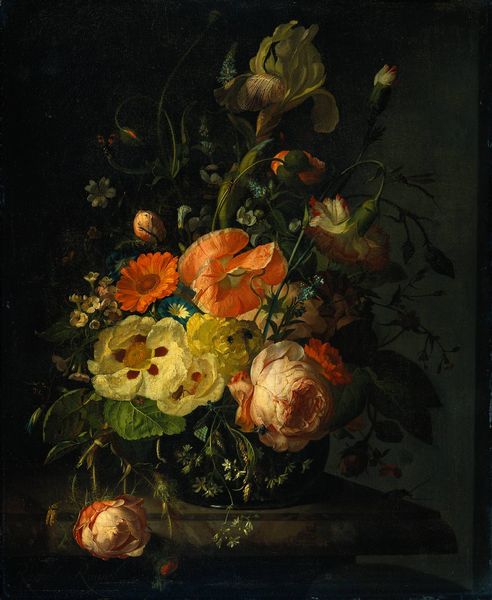
Titel: Stilleben mit Blumen auf einem Marmortisch
Künstler: Rachel Ruysch
Standort: Amsterdam
Institution: Rijksmuseum
Schlagwörter: blau, blätter, dunkel, gemälde, schatten, weiß, gelb, grün, blume, blumen, braun, bunt, grau, licht, orange, schwarz, tisch, ölbild, blüte, blüten, gras, rose, rosen, rot, hochformat, wand, barock, schale, tod, holland, niederlande, öl, gräser, blatt, pflanze, pflanzen, kontrast, rosa, ranken, stilleben, stillleben, vase, blumentopf, topf, sommer, düster, farben, herbst, blümchen, ölgemälde, finster, strauss, pfingstrose, gesteck, frühling, leuchten, blumenstrauss, bouquet, blütenblätter, tischkante, stiele, vanitas, arrangement, vergänglichkeit, blumenstillleben, mohn, mohnblumen, niederländisch, ölmalerei, lilie, nelke, stängel, welk, knospe, knospen, iris, pfingstrosen, kastanie, leuchtend, blumenstilleben, niederland, lilien, vergissmeinnicht, ranunkel, prunk, dekorativ, ablage, grünzeug, blumenstück, gerbera, holländer, klatschmohne, marone, strass, bukett, jahreszeiten, margerite, wad, straus, gemisch, malve, ringelblume, knopse, steifmütterchen, magarite, vanite, ars moriati, gedenke des todes, kleine blumen, große blumen